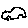
Label: car